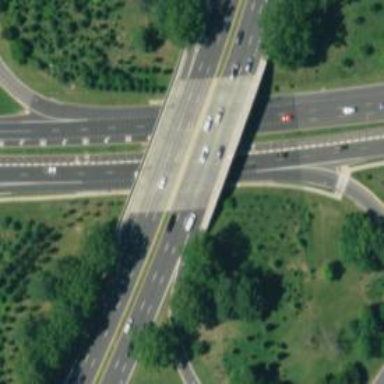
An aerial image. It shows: Primary link highway that goes over bridge.